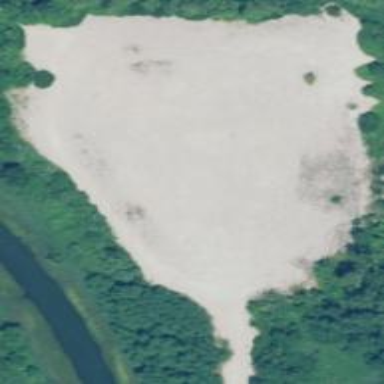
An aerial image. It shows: Natural area covered with sand.